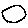
Label: circle